Field crop: maize
Growth stage: 2
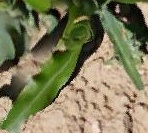
Species: maize